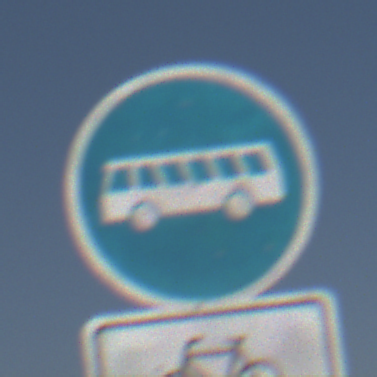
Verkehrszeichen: Busssonderstreifen
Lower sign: EinspurigeFahrzeugeFrei1
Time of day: Midday
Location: Outdoor (Nature)
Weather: PartlyCloudy
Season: NotSpecified
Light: Natural